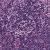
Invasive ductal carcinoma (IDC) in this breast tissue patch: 0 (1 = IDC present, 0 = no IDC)